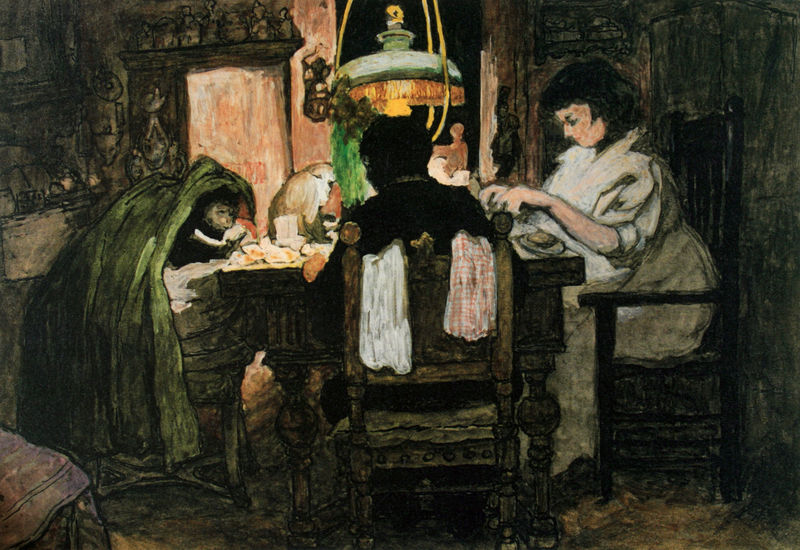
Titel: Selbstbildnis mit Ernestine und zwei Affen am Tisch
Künstler: Gabriel von Max
Institution: Privatbesitz, Jack Daulton
Schlagwörter: dunkel, gemälde, gruppe, mann, schatten, umhang, weiß, frauen, gelb, grün, menschen, abend, braun, damen, frau, grau, hell, holz, kleid, kleider, lampe, licht, mitte, nacht, nase, orange, profil, raum, rücken, schwarz, stuhl, stühle, szene, tisch, tür, zeichnung, zimmer, hund, rot, tier, tuch, expressionismus, wand, arm, mensch, messer, ärmel, hände, innenraum, tischbein, boden, fransen, haare, interieur, mantel, realismus, sessel, sitzend, stoff, tücher, decke, drei, familie, kind, mutter, paar, vater, leuchte, rosa, traurig, arbeit, kamin, kinder, affe, schürze, rückenansicht, wohnzimmer, armlehne, düster, lampenschirm, lehne, man, grafik, graphik, linien, figuren, stille, lehnen, kissen, essen, einfach, nähen, lesen, handtuch, handtücher, kerze, schneiderin, brot, stube, serviette, katze, belichtung, lappen, buch, linie, tischbeine, seite, küche, ehepaar, abendessen, seiten, abendmahl, cape, kinderwagen, gabel, krippe, wiege, latz, brötchen, affen, max, jugendtil, zuhause, äffchen, meerkatze, semmel, stüle, glühbirne, dunekl, leuchtet, essend, daheim, abendbrot, gabriel von max, max von gabriel, bendessen, affenschule, geschrr